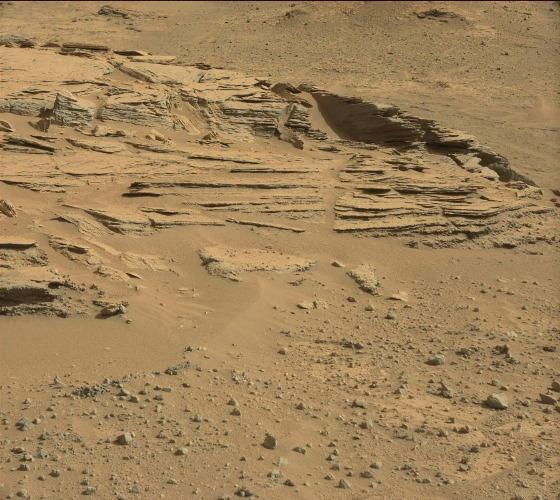
Terrain classes present: Bedrock, Gravel / Sand / Soil, Rock